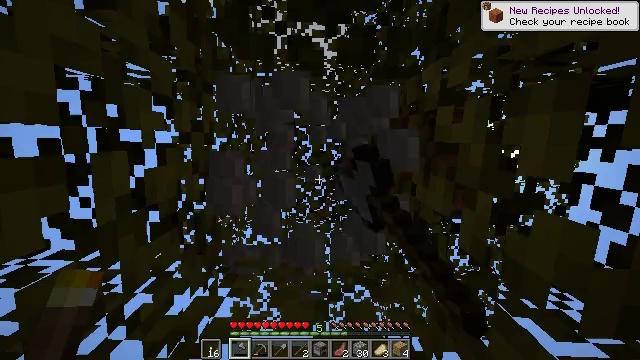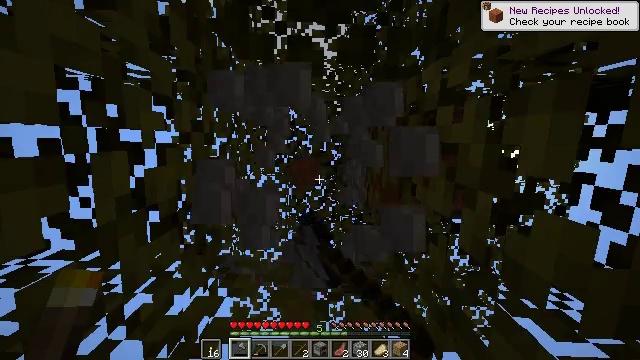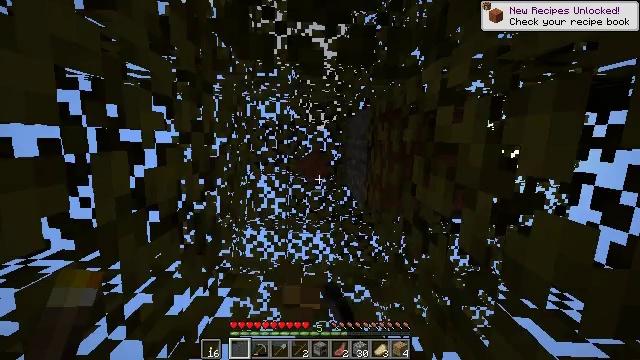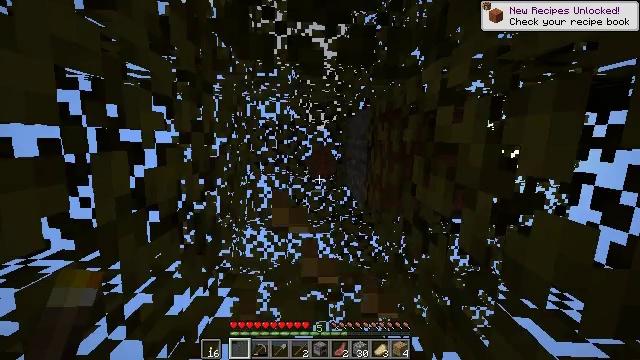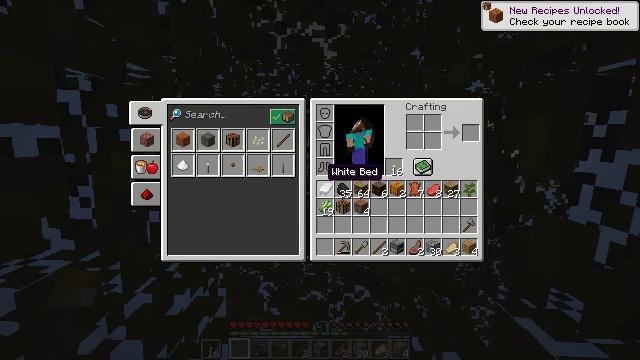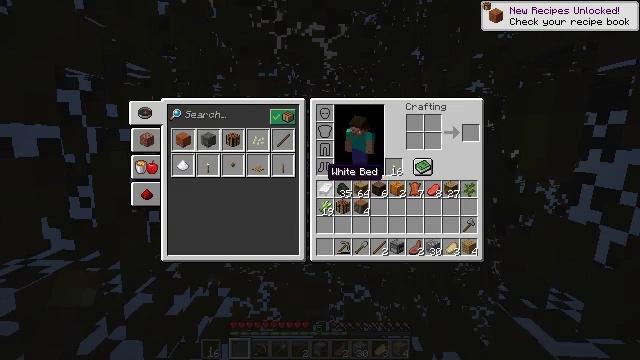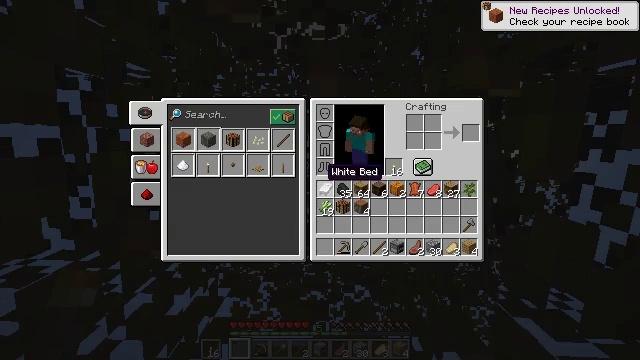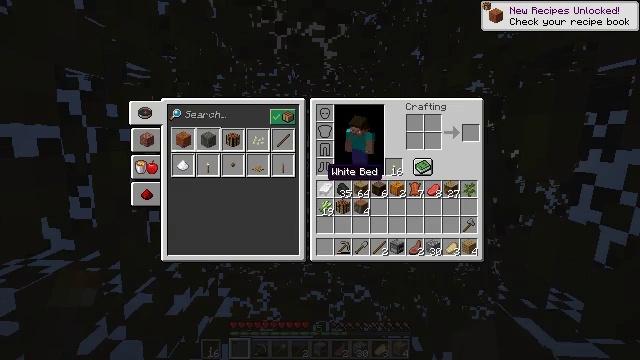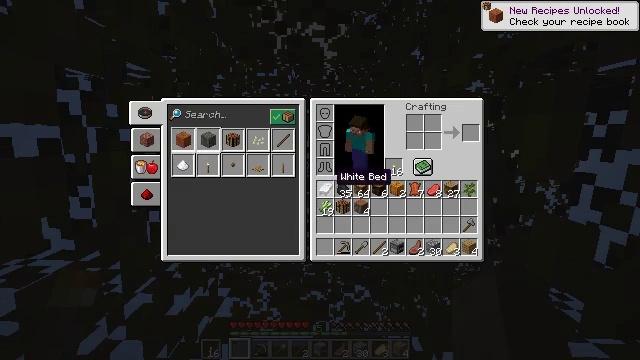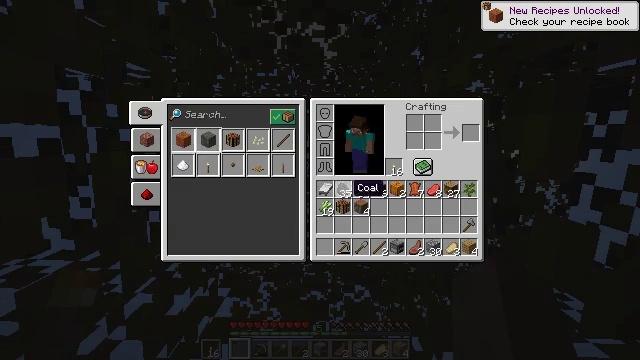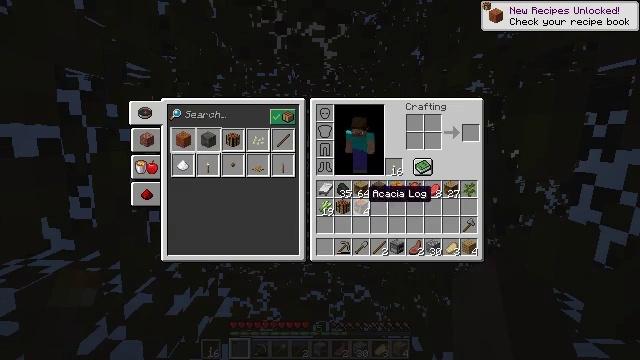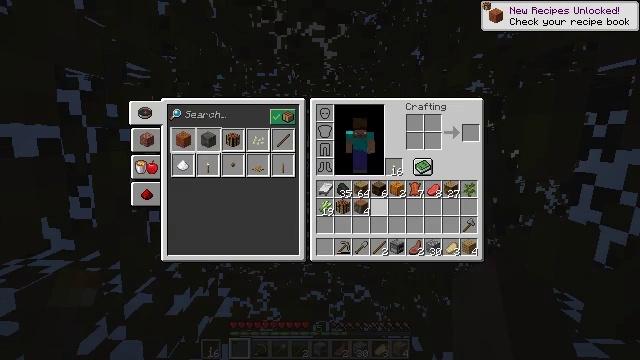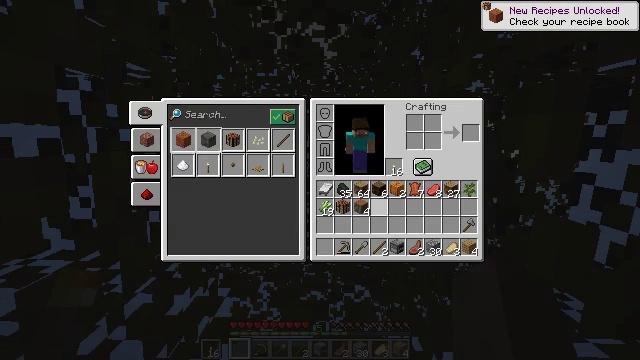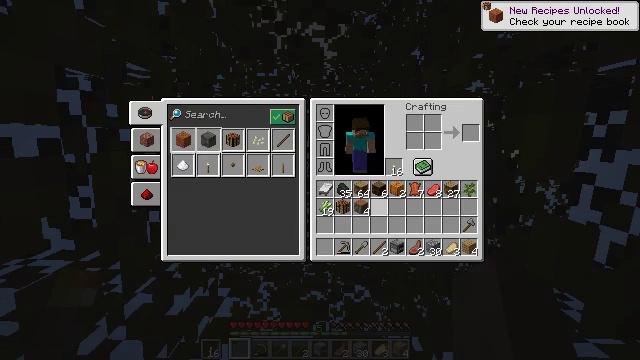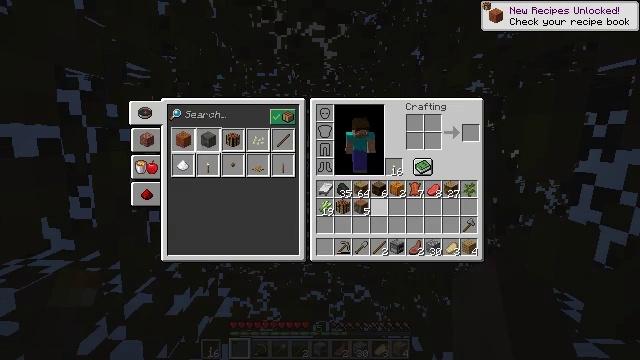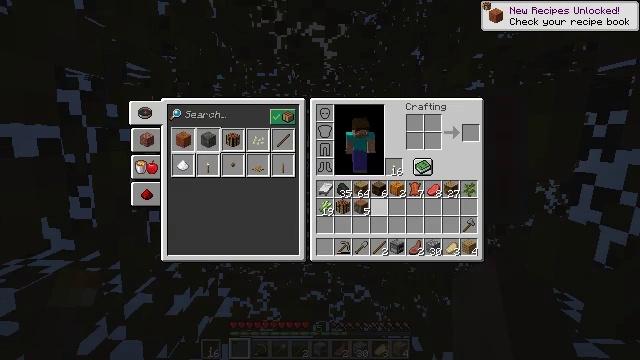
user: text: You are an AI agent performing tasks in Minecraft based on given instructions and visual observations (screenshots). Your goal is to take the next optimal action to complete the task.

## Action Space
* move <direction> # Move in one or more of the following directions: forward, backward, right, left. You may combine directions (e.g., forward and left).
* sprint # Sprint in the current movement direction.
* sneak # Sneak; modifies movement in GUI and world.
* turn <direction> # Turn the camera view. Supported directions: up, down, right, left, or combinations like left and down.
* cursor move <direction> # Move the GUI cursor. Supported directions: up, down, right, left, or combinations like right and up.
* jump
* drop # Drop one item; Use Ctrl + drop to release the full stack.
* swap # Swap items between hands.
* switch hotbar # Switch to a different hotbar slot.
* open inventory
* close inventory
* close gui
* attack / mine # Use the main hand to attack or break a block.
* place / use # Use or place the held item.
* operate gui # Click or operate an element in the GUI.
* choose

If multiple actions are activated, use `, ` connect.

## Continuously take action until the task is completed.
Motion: motion action
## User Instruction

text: Remove acacia leaves from the branches.
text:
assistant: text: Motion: attack / mine
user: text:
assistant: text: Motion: attack / mine
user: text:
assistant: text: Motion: no_op
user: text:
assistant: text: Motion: open inventory
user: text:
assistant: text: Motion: open inventory
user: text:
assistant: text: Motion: open inventory
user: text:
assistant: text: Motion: no_op
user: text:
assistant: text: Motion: cursor move right
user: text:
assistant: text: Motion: cursor move right and down
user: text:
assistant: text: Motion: cursor move right
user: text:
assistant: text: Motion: cursor move right
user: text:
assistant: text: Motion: no_op
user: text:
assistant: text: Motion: no_op
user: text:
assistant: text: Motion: no_op
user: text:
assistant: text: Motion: no_op
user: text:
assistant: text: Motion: no_op
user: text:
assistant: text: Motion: cursor move right
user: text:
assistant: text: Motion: cursor move right and down
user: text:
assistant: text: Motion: cursor move right and down
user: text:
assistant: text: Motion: cursor move right
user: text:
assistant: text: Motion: no_op
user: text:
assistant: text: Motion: no_op
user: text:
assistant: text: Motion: no_op
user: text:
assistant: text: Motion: no_op
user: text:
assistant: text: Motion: no_op
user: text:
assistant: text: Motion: no_op
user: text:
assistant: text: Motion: no_op
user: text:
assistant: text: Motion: switch to hotbar 1
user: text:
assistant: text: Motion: switch to hotbar 1
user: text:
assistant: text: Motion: switch to hotbar 1